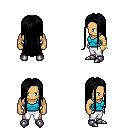
a pixel art fantasy rpg character, male body template, human, tanned skin, teal pirate shirt, white pants, black extra-long hairstyle, bracelets, metal boots, four views (front, back, left, right), 2x2 character sprite sheet, small pixel art, hard edges, no anti-aliasing